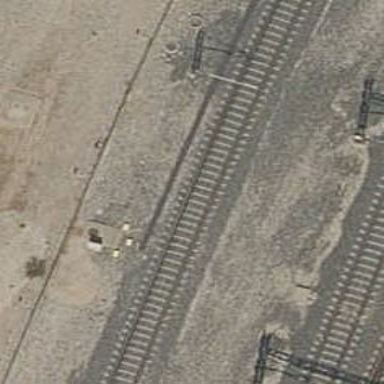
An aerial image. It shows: Electrified rail siding with contact line.